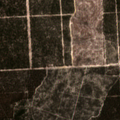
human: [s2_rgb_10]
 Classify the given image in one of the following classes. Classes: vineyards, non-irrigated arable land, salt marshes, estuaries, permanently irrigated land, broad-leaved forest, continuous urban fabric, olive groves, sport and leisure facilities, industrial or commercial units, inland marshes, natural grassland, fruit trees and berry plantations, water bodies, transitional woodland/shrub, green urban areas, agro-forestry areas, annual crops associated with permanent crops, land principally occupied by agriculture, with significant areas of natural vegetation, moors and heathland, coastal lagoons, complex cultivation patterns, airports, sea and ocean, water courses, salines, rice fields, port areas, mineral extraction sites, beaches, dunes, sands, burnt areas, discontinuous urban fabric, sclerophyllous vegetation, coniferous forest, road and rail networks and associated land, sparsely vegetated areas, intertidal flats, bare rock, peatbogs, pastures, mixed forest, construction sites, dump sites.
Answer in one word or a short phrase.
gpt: continuous urban fabric